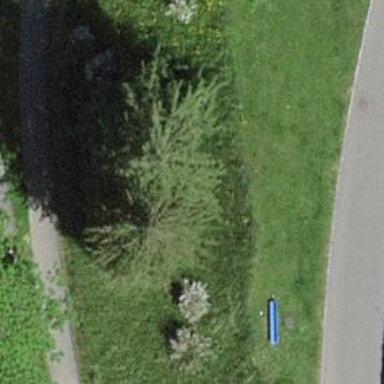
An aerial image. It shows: Park filled with evergreen needle-leaved trees.